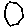
Label: hexagon